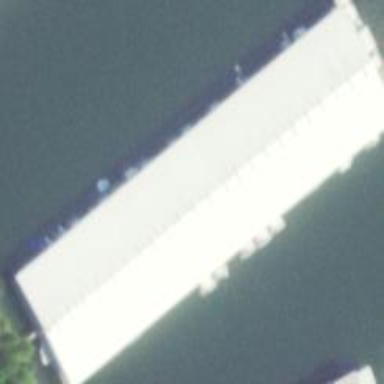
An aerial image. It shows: Building used for boat storage.